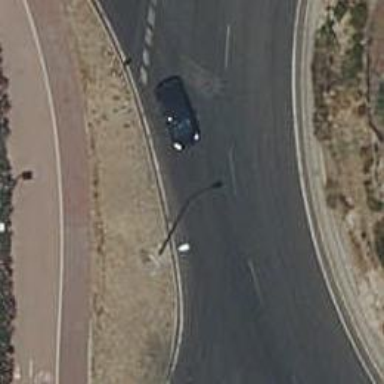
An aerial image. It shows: Primary highway intersecting roundabout.